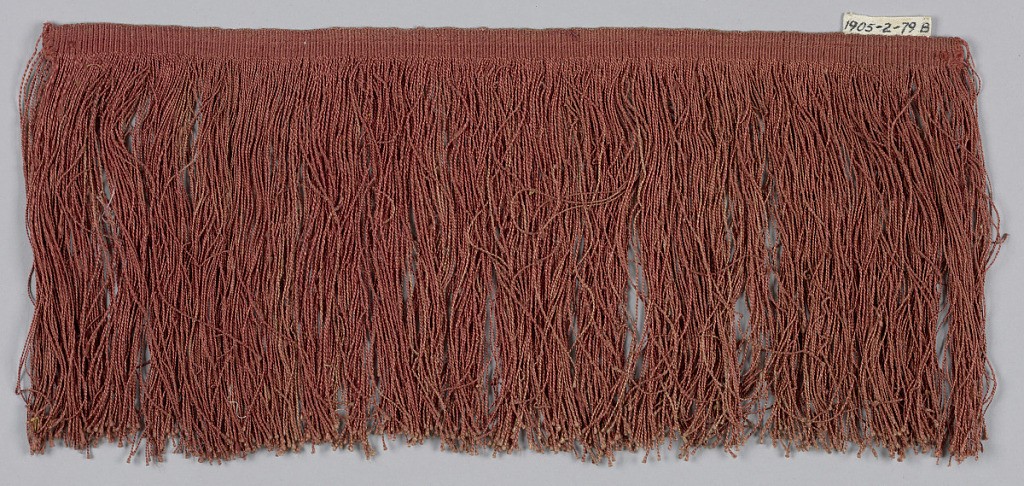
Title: Fringe
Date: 17th century
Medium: silk Technique: woven
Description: Red fringe with a plain-woven heading and a skirt of red threads.